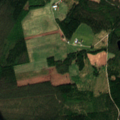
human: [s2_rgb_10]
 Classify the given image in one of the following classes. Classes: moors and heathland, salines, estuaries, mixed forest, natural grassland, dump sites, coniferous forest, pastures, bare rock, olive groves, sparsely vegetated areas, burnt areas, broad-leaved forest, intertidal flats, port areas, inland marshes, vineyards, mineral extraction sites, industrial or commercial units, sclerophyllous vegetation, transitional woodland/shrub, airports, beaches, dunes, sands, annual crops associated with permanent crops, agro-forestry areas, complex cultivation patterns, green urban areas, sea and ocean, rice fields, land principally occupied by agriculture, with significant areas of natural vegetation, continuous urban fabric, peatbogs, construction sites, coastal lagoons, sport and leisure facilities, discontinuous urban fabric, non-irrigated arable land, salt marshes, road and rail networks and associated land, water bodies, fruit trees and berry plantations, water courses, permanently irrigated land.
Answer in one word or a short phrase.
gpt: non-irrigated arable land, coniferous forest, mixed forest